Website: bh-photo
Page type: customer-info-address
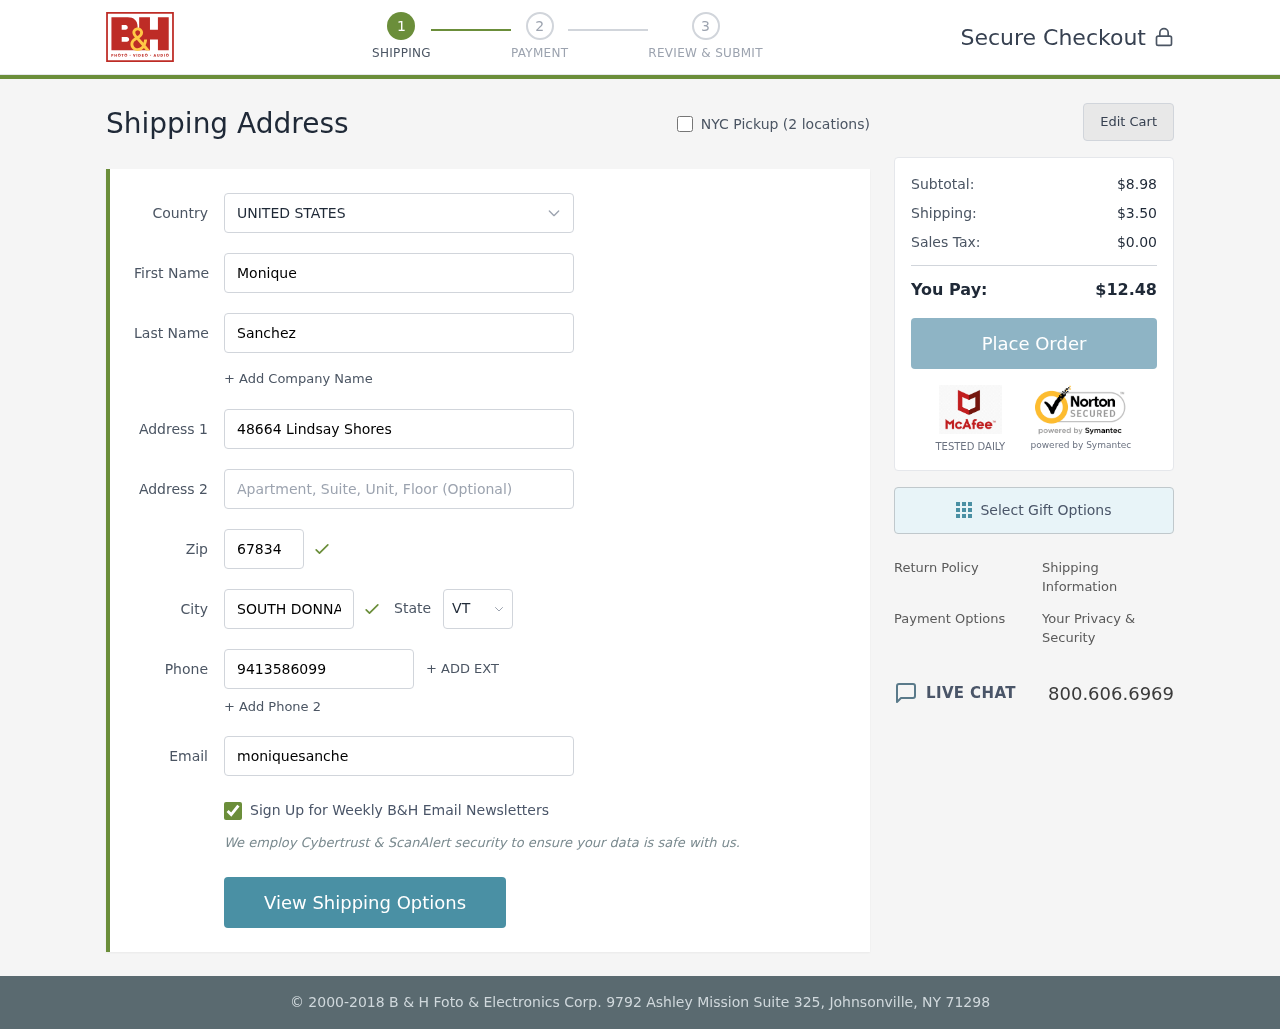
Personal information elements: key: PII_CITY
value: South Donnahaven
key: PII_COUNTRY
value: United States
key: PII_EMAIL
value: moniquesanchez@yahoo.com
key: PII_FIRSTNAME
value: Monique
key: PII_LASTNAME
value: Sanchez
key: PII_PHONE
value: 9413586099
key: PII_POSTCODE
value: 67834
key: PII_STATE_ABBR
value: VT
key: PII_STREET
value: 48664 Lindsay Shores
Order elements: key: ORDER_SUBTOTAL
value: $8.98
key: ORDER_SHIPPING_COST
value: $3.50
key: ORDER_TAX
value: $0.00
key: ORDER_TOTAL
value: $12.48